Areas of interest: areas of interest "Sport and cultural"
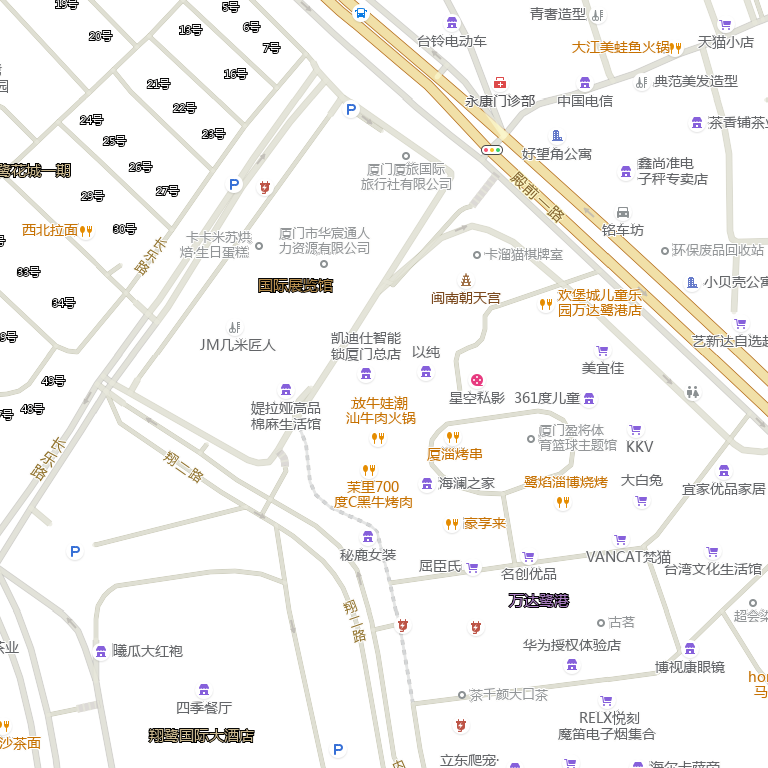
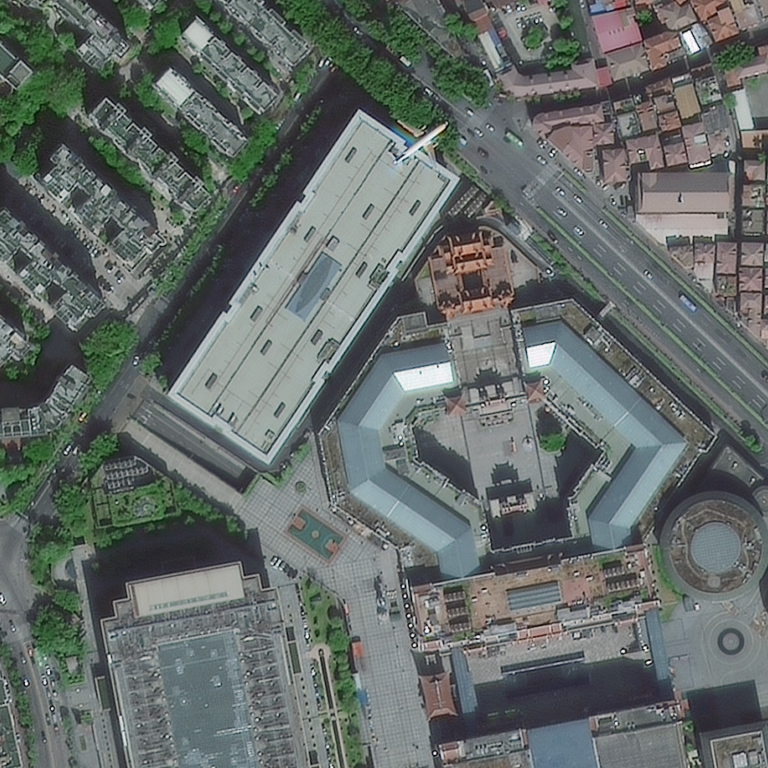